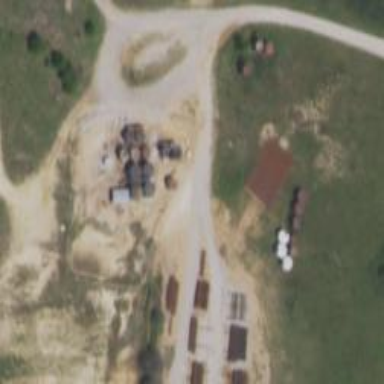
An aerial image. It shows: Storage tank that is man-made.